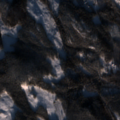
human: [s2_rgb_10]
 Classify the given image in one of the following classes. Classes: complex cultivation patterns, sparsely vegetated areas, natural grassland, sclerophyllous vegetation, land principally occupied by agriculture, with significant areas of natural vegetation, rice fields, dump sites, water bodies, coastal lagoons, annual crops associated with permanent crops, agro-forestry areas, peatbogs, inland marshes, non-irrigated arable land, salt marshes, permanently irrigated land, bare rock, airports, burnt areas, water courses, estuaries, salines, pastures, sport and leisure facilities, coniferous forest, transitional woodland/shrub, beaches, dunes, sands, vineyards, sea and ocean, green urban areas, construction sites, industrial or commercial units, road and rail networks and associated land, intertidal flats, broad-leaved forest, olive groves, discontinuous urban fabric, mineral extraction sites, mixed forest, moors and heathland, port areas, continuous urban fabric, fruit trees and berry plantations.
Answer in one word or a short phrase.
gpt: coniferous forest, mixed forest, transitional woodland/shrub